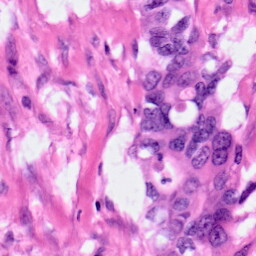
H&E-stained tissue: Pancreatic